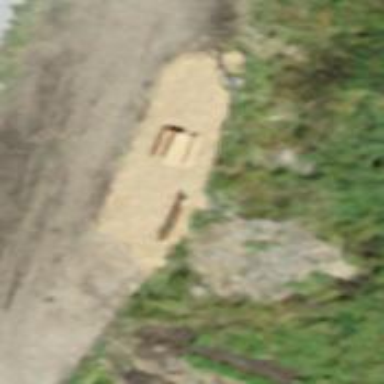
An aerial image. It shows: Picnic table located in leisure land area.